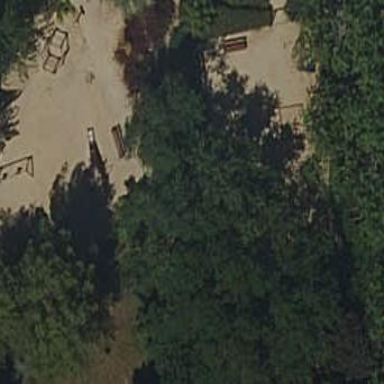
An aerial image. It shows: Playground area for leisure activities on the land.